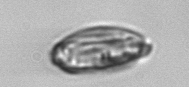
Label: Katodinium_or_Torodinium